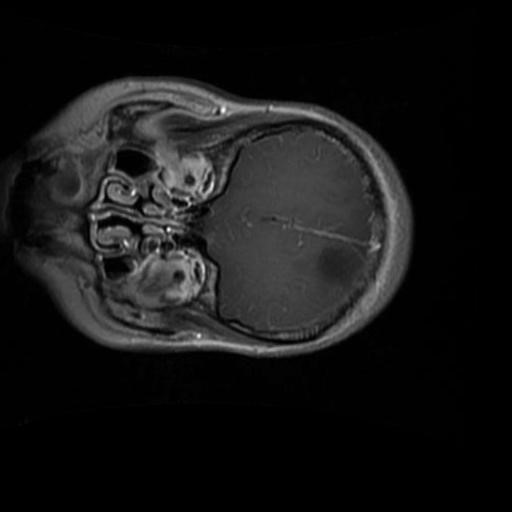
Label: brain_glioma